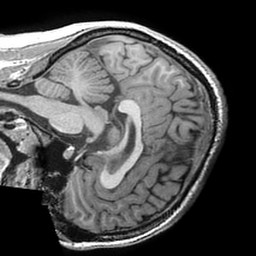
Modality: T1w
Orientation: sagittal
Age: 21
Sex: female